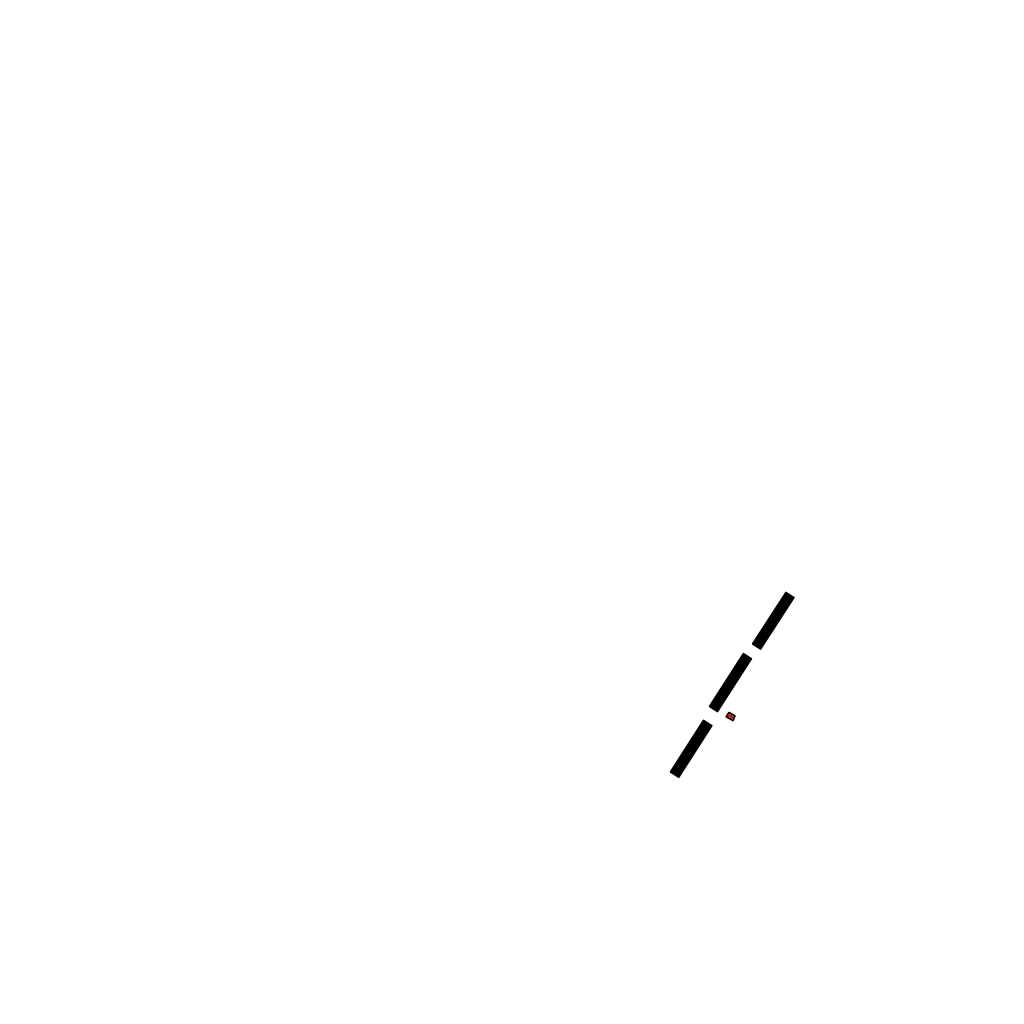
Tags: overhead vector_map, recreation, residential, soviet, low_rise, density_3, Building, Facility, 1.0 km²